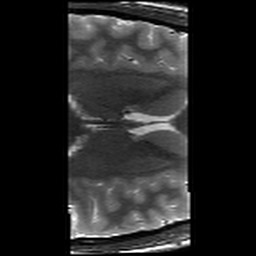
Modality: T2w
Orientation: axial
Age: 19
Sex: female
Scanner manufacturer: siemens
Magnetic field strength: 3 T
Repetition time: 8.02 s
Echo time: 0.08 s